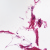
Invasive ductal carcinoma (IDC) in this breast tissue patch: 0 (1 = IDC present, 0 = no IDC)